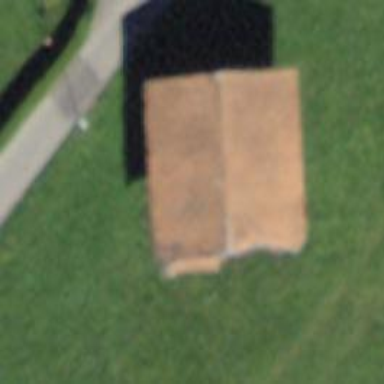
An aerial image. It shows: Barn.